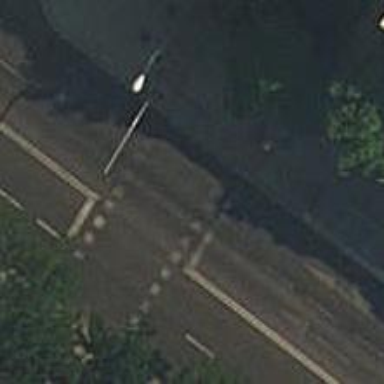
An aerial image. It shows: Zebra crossing with traffic signals.